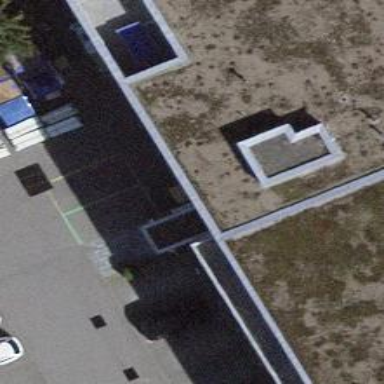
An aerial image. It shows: Charging station.